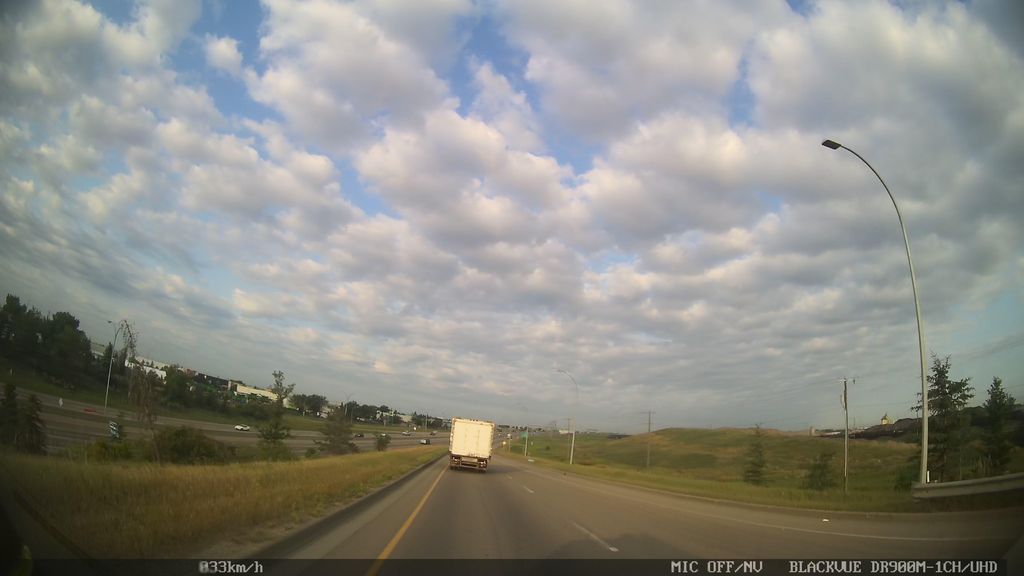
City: edmonton